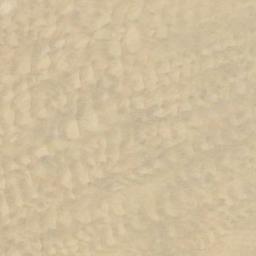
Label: desert